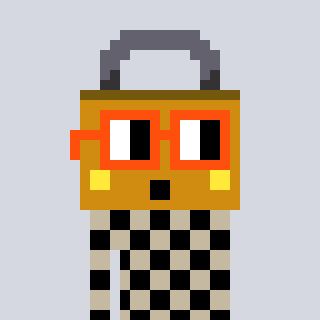
a pixel art character with square orange glasses, a lock-shaped head and a bege-colored body on a cool background